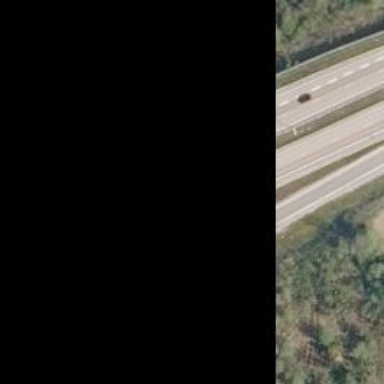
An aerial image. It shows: Asphalt motorway.